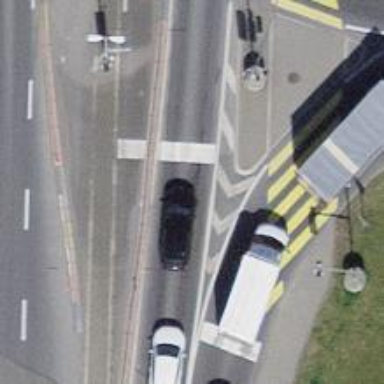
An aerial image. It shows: Road with traffic signals for signaling.